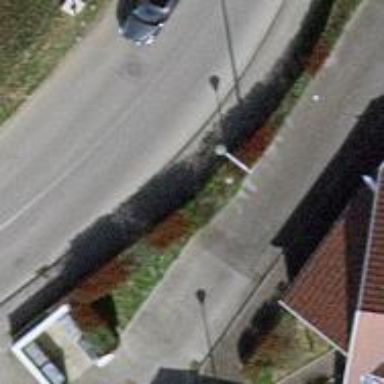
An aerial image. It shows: Support pole.